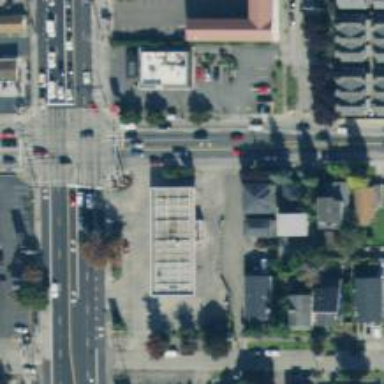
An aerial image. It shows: Secondary road with separate asphalt sidewalk.